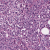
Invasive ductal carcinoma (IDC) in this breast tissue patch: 1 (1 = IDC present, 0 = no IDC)